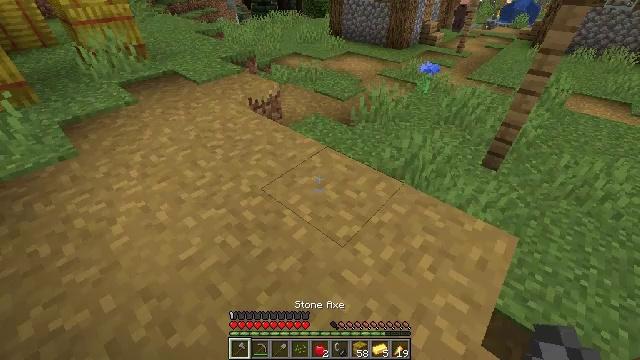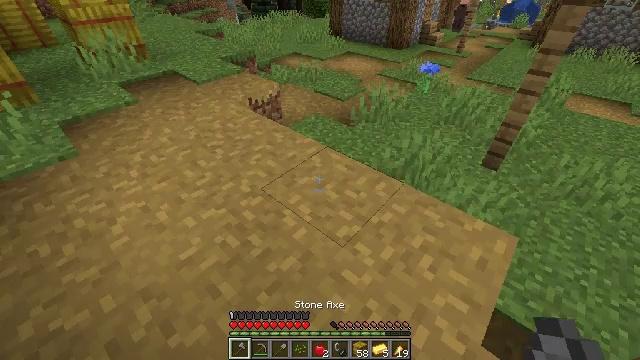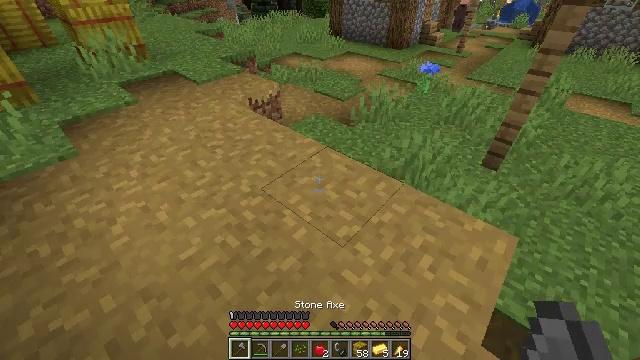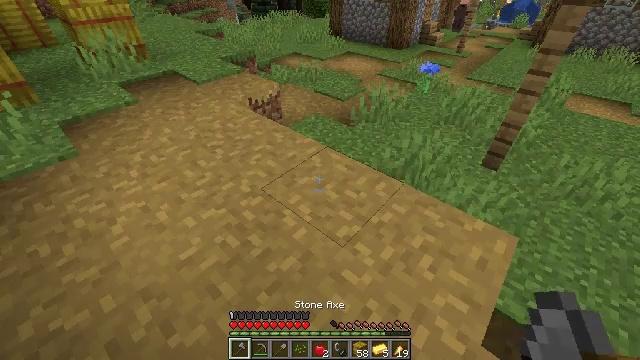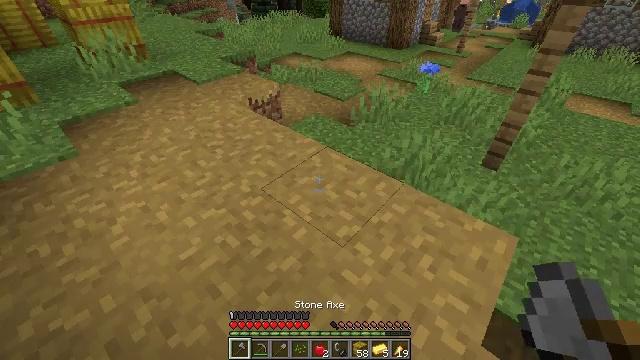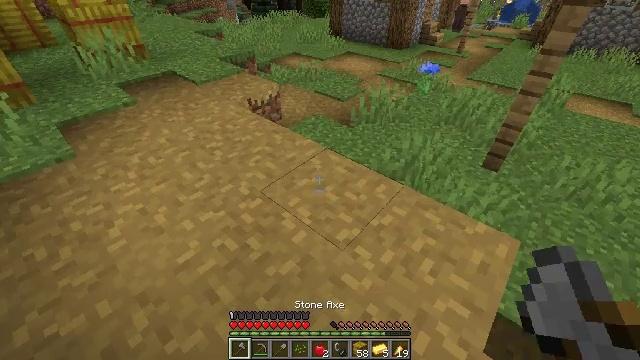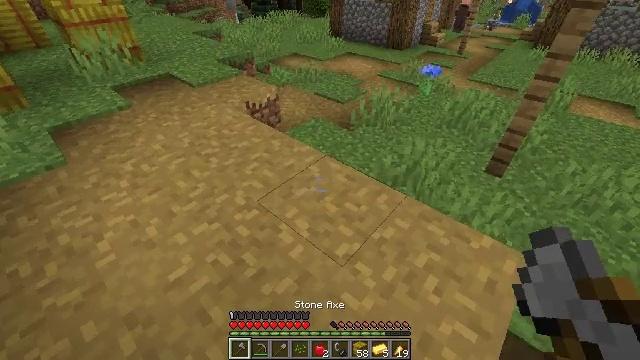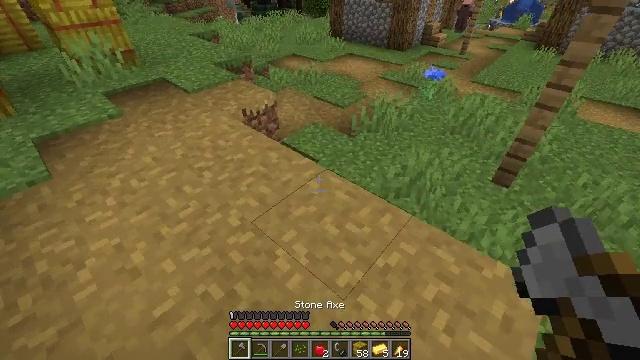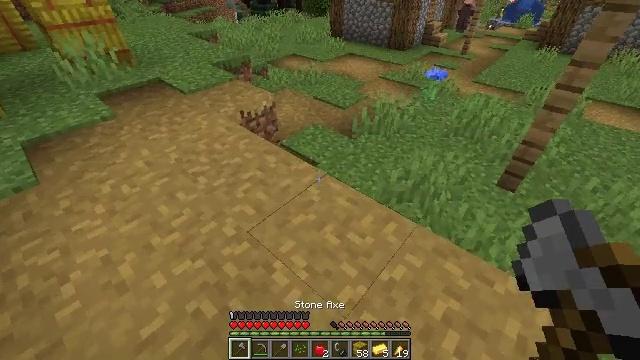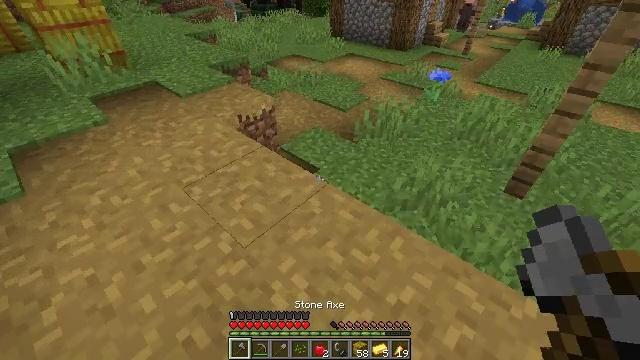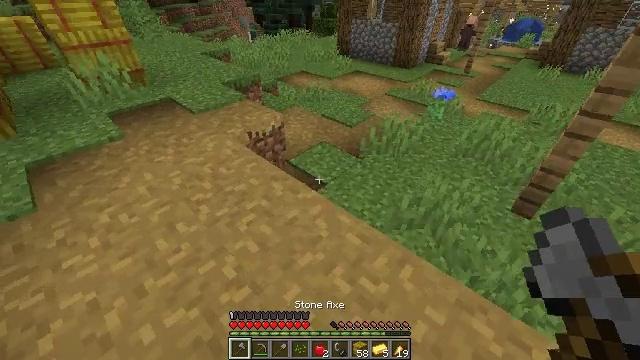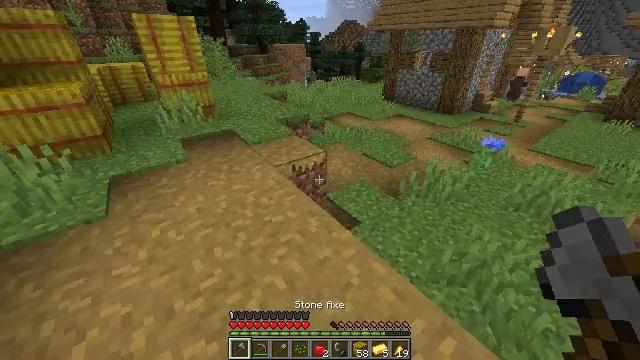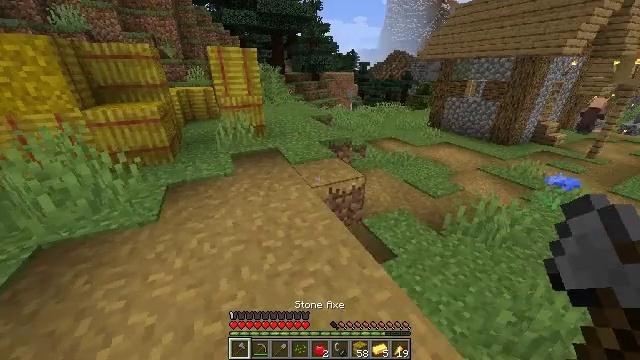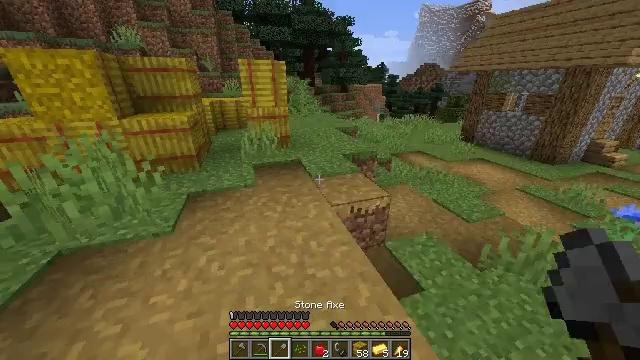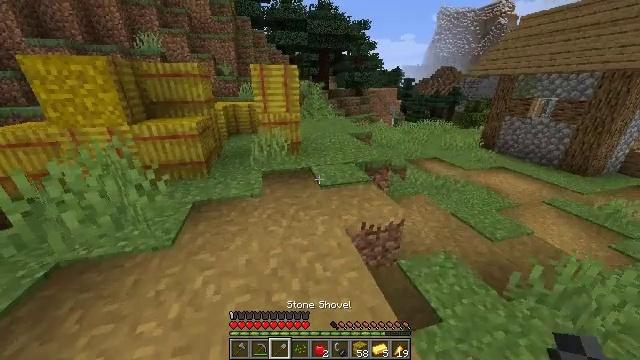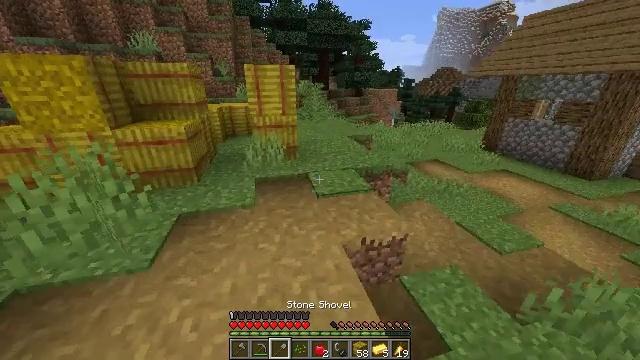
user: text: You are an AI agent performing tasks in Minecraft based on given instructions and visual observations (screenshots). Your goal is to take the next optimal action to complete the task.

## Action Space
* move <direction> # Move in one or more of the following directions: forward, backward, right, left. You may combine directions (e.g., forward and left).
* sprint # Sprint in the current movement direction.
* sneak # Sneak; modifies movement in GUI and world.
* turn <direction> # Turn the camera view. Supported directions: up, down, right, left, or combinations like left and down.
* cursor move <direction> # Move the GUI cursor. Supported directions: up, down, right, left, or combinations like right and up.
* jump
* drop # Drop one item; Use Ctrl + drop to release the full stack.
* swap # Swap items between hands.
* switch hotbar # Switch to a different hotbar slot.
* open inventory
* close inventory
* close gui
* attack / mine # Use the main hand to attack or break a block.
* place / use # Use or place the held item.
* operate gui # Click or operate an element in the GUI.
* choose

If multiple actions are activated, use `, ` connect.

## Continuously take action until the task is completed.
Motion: motion action
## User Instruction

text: Harvest hay blocks from the village.
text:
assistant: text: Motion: no_op
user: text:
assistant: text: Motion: no_op
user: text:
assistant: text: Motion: no_op
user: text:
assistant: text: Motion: no_op
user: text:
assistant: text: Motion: move forward
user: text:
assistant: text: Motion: move forward
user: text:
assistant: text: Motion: move forward
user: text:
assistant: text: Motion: no_op
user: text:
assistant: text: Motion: move forward
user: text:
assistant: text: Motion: move forward, turn left and up
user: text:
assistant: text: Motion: move forward, turn left and up
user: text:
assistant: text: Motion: move forward, turn left and up
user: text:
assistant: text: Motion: move forward, turn left and up, switch to hotbar 3
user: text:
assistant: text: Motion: move forward, turn left, switch to hotbar 3
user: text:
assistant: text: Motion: move forward, switch to hotbar 3
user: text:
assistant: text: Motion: move forward, turn left and up
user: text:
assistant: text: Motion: move forward
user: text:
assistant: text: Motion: move forward
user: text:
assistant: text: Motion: move forward
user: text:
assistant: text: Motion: move forward
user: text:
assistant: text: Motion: move forward
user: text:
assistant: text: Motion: move forward, turn left
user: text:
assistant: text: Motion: move forward, turn left and up
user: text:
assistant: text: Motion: move forward, turn left and up
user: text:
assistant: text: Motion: move forward, turn left
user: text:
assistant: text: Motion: move forward, turn left and down
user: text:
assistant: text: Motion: turn left and down
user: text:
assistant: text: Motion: attack / mine
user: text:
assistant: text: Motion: attack / mine
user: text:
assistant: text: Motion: attack / mine